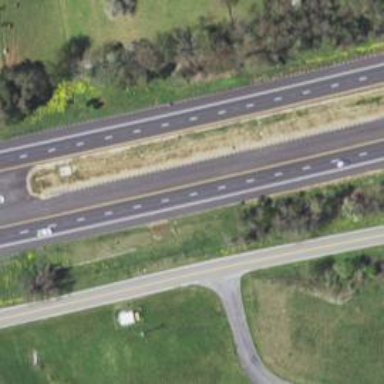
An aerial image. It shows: Asphalt motorway.